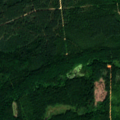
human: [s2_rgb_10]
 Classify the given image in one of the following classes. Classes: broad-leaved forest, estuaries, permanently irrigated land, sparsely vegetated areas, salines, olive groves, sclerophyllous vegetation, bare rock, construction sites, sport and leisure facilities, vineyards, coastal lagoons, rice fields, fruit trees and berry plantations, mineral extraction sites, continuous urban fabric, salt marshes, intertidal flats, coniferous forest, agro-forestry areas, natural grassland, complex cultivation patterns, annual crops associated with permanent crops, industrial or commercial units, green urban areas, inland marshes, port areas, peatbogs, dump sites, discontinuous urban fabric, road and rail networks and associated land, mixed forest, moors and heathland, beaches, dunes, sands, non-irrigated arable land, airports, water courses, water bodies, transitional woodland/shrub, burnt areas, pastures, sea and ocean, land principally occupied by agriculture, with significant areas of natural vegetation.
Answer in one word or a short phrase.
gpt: broad-leaved forest, coniferous forest, mixed forest